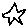
Label: star